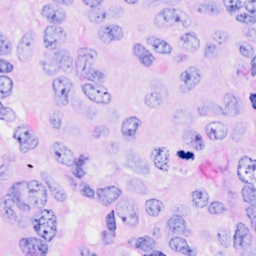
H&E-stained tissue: Breast